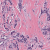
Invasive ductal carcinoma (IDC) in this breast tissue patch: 1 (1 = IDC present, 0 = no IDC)